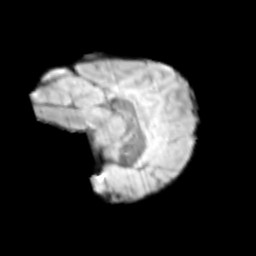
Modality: T2w
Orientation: sagittal
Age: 9
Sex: female
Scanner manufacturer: siemens
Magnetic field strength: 3 T
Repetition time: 3.8 s
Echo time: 0.07 s